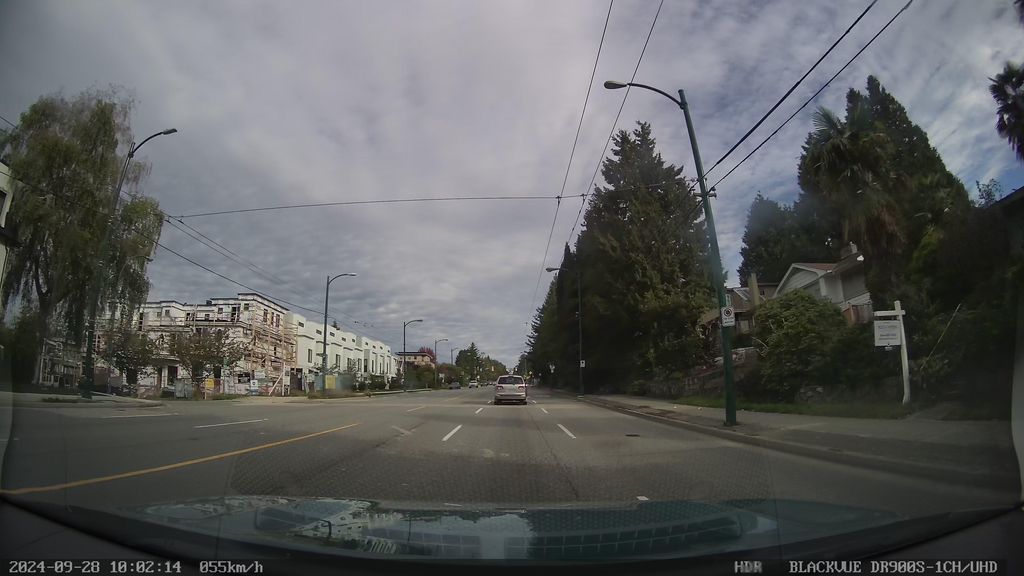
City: vancouver